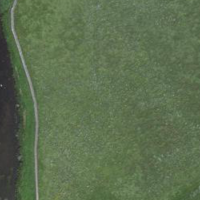
EUNIS habitat code: 52
Species observed at this site:
Filipendula ulmaria